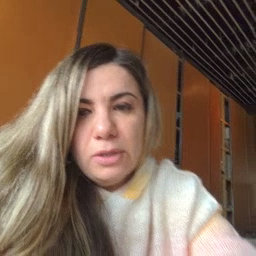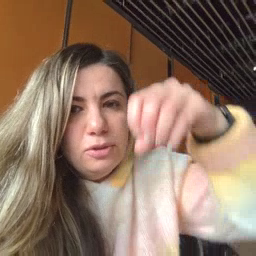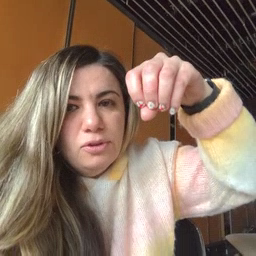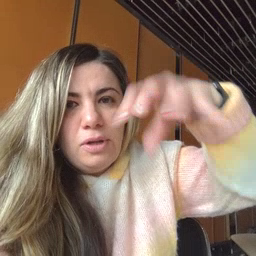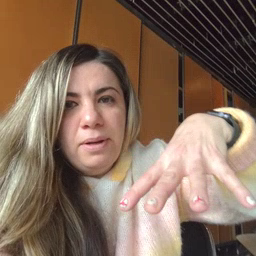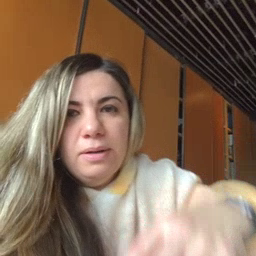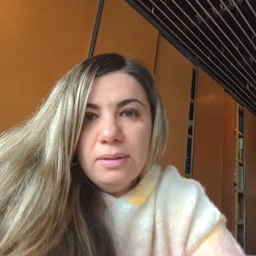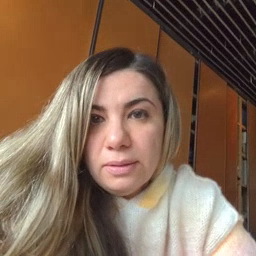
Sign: drop